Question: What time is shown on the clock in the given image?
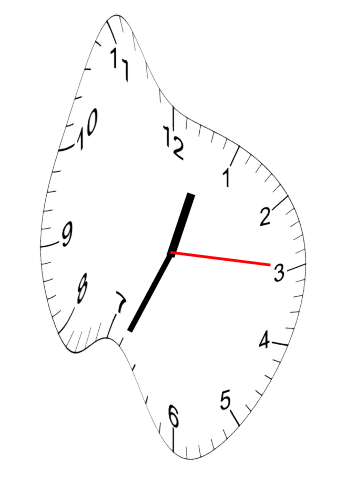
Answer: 12:34:15